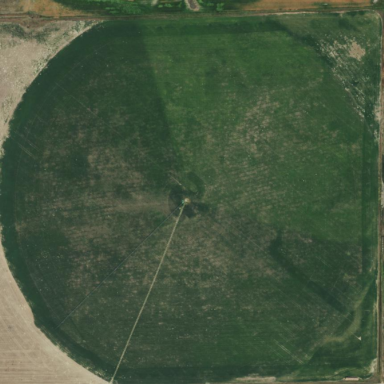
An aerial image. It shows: Farmland with pivot irrigation system.